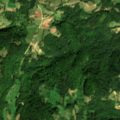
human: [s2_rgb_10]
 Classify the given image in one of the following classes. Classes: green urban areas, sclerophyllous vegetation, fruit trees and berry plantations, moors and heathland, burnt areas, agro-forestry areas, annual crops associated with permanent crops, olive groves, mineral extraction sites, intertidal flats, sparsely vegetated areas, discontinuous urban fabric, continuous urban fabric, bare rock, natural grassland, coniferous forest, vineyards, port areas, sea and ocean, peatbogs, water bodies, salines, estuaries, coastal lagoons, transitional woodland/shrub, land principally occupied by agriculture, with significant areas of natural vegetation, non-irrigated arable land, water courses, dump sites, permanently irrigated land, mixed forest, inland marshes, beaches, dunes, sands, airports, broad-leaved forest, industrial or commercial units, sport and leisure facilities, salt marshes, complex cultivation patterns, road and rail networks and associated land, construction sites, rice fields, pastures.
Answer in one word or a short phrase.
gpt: complex cultivation patterns, land principally occupied by agriculture, with significant areas of natural vegetation, broad-leaved forest, transitional woodland/shrub